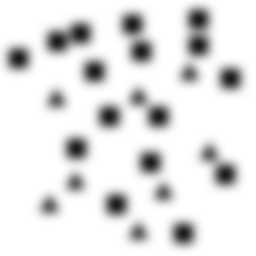
Squares: 16
Triangles: 8
Stars: 0
Total shapes: 24